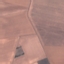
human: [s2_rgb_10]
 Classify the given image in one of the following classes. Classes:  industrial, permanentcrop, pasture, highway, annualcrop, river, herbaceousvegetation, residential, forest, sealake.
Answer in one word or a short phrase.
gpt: AnnualCrop